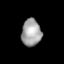
Tissue: lung
Cell type: Endothelial cells
Senescence score: 0.5846
Nuclear area (px): 524
Mean DAPI intensity: 161.777